Interaction volume radius: 10 \u00c5
Interaction volume height: 35 \u00c5
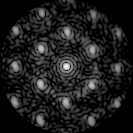
Disorder parameter: 0.3445